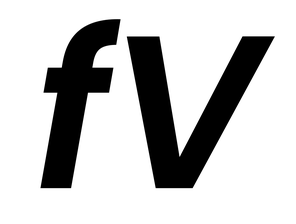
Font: Poppins-SemiBoldItalic